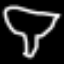
Label: mushroom